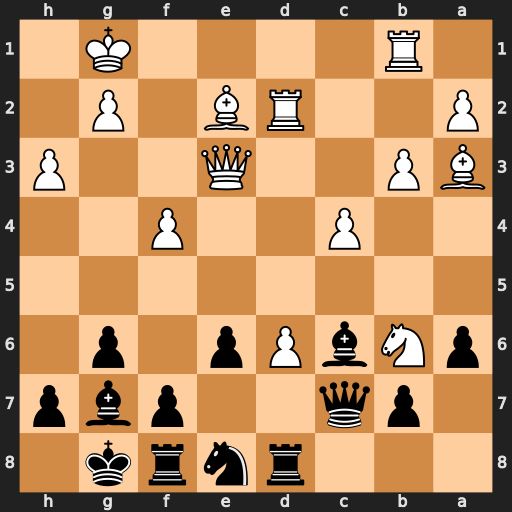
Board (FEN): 3rnrk1/1pq2pbp/pNbPp1p1/8/2P2P2/BP2Q2P/P2RB1P1/1R4K1
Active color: b
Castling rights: -
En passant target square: -
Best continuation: Nxd6 Rxd6 Rxd6 Bxd6 Qxd6